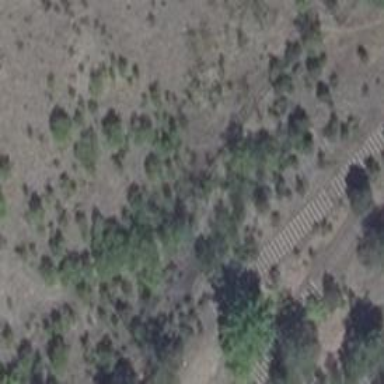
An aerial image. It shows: Abandoned railway.